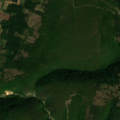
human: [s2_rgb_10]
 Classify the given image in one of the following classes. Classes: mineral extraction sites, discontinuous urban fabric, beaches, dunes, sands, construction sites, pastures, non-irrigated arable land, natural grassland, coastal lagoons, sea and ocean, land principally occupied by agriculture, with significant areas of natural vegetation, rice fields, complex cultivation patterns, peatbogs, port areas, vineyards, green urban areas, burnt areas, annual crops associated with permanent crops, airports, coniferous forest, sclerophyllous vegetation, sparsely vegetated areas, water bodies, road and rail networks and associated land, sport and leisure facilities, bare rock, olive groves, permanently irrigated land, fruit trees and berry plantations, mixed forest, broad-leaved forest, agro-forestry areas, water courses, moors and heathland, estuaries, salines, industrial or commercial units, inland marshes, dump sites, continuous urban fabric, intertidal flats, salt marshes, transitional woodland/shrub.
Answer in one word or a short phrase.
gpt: land principally occupied by agriculture, with significant areas of natural vegetation, transitional woodland/shrub